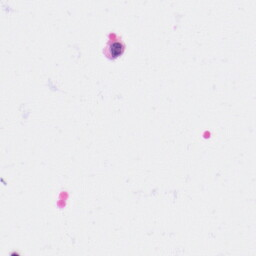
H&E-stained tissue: Kidney